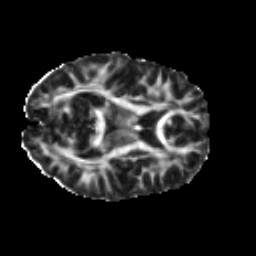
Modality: FA
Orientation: axial
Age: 21
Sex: female
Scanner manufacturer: ge
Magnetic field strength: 3 T
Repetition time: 7.8 s
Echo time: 0.0606 s